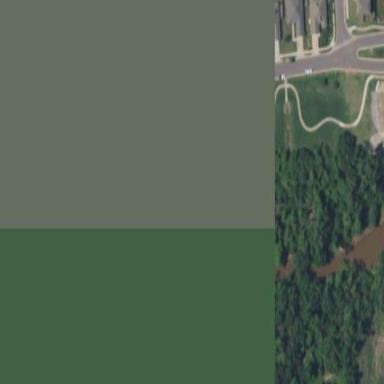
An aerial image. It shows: Park.